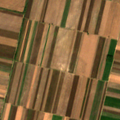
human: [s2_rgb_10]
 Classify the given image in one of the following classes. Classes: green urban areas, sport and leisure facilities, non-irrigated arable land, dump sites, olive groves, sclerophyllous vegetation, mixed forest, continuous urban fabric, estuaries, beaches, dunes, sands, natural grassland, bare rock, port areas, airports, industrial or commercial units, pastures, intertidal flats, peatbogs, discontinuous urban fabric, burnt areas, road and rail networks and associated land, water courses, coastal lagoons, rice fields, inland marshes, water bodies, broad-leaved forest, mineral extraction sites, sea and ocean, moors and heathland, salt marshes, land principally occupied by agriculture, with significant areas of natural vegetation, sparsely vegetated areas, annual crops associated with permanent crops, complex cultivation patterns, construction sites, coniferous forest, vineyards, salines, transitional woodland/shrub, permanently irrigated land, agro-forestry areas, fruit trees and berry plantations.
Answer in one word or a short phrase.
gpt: non-irrigated arable land